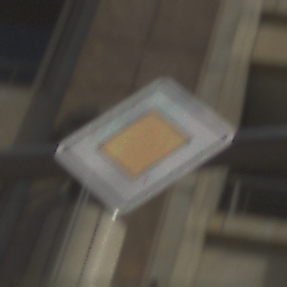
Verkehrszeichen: Vorfahrtsstrasse
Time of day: MorningAfternoon
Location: Outdoor (Urban)
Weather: PartlyCloudy
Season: NotSpecified
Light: Natural